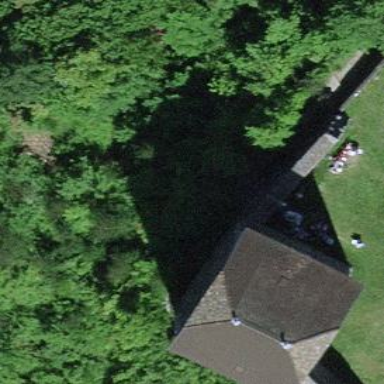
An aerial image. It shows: Historic castle building with half-hipped roof made of roof tiles.